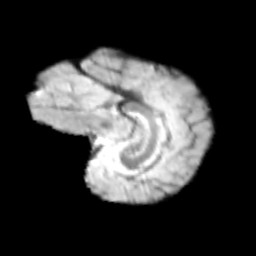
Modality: T2w
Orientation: sagittal
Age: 12
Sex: female
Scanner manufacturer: siemens
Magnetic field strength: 3 T
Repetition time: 3.8 s
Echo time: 0.07 s